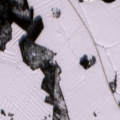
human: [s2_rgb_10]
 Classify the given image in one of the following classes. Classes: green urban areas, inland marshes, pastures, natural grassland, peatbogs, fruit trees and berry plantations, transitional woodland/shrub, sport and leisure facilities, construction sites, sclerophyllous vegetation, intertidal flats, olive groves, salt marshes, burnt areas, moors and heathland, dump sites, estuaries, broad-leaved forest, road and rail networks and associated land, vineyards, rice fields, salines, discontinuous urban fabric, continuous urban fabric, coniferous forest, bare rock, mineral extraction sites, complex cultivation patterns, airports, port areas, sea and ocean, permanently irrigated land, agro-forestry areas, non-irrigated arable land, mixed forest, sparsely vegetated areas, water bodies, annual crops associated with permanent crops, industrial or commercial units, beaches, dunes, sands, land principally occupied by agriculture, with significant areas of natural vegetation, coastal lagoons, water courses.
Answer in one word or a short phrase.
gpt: non-irrigated arable land, land principally occupied by agriculture, with significant areas of natural vegetation, mixed forest